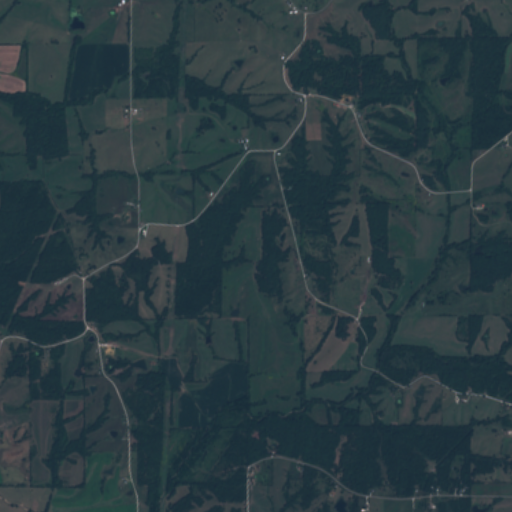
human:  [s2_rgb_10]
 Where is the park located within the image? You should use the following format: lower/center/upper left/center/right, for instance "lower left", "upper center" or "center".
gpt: There is no park in the image.